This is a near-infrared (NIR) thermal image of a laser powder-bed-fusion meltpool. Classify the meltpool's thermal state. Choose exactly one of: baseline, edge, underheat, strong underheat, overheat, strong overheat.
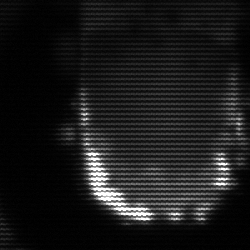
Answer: baseline